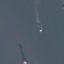
Label: SeaLake